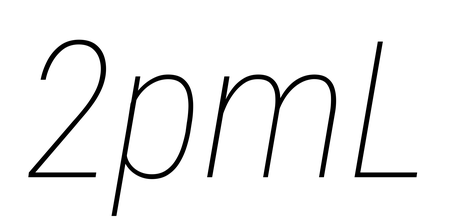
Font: Roboto-Italic_Condensed_Thin_Italic